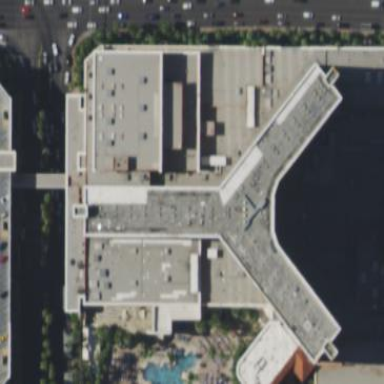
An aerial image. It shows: Building with flat grey concrete roof.